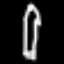
Label: pencil